Aerial crown-view tile of a tropical tree (Barro Colorado Island, Panama), acquired 20250616:
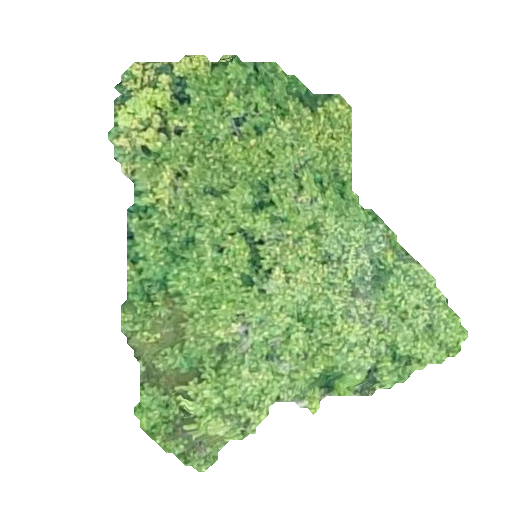
Species: Trattinnickia aspera
GBIF accepted scientific name: Trattinnickia aspera
Crown area: 136.464 m²